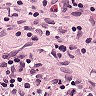
Metastatic tissue present: yes